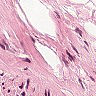
Metastatic tissue present: no